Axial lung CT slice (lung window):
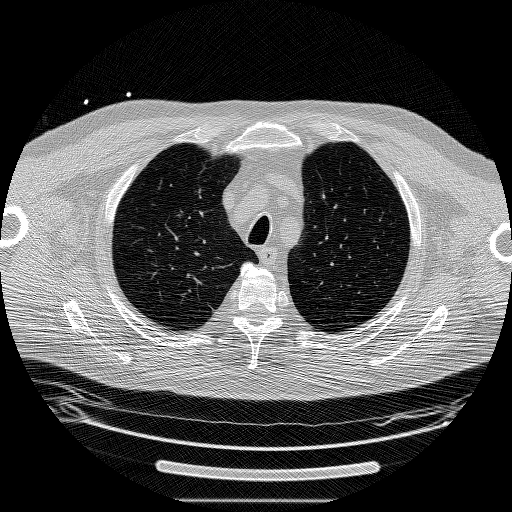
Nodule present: no